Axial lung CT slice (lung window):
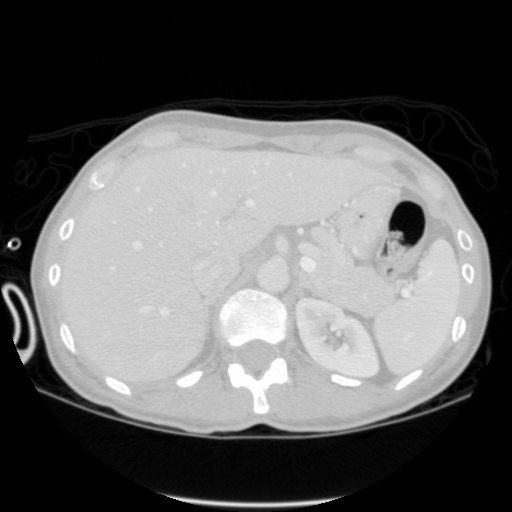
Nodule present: no